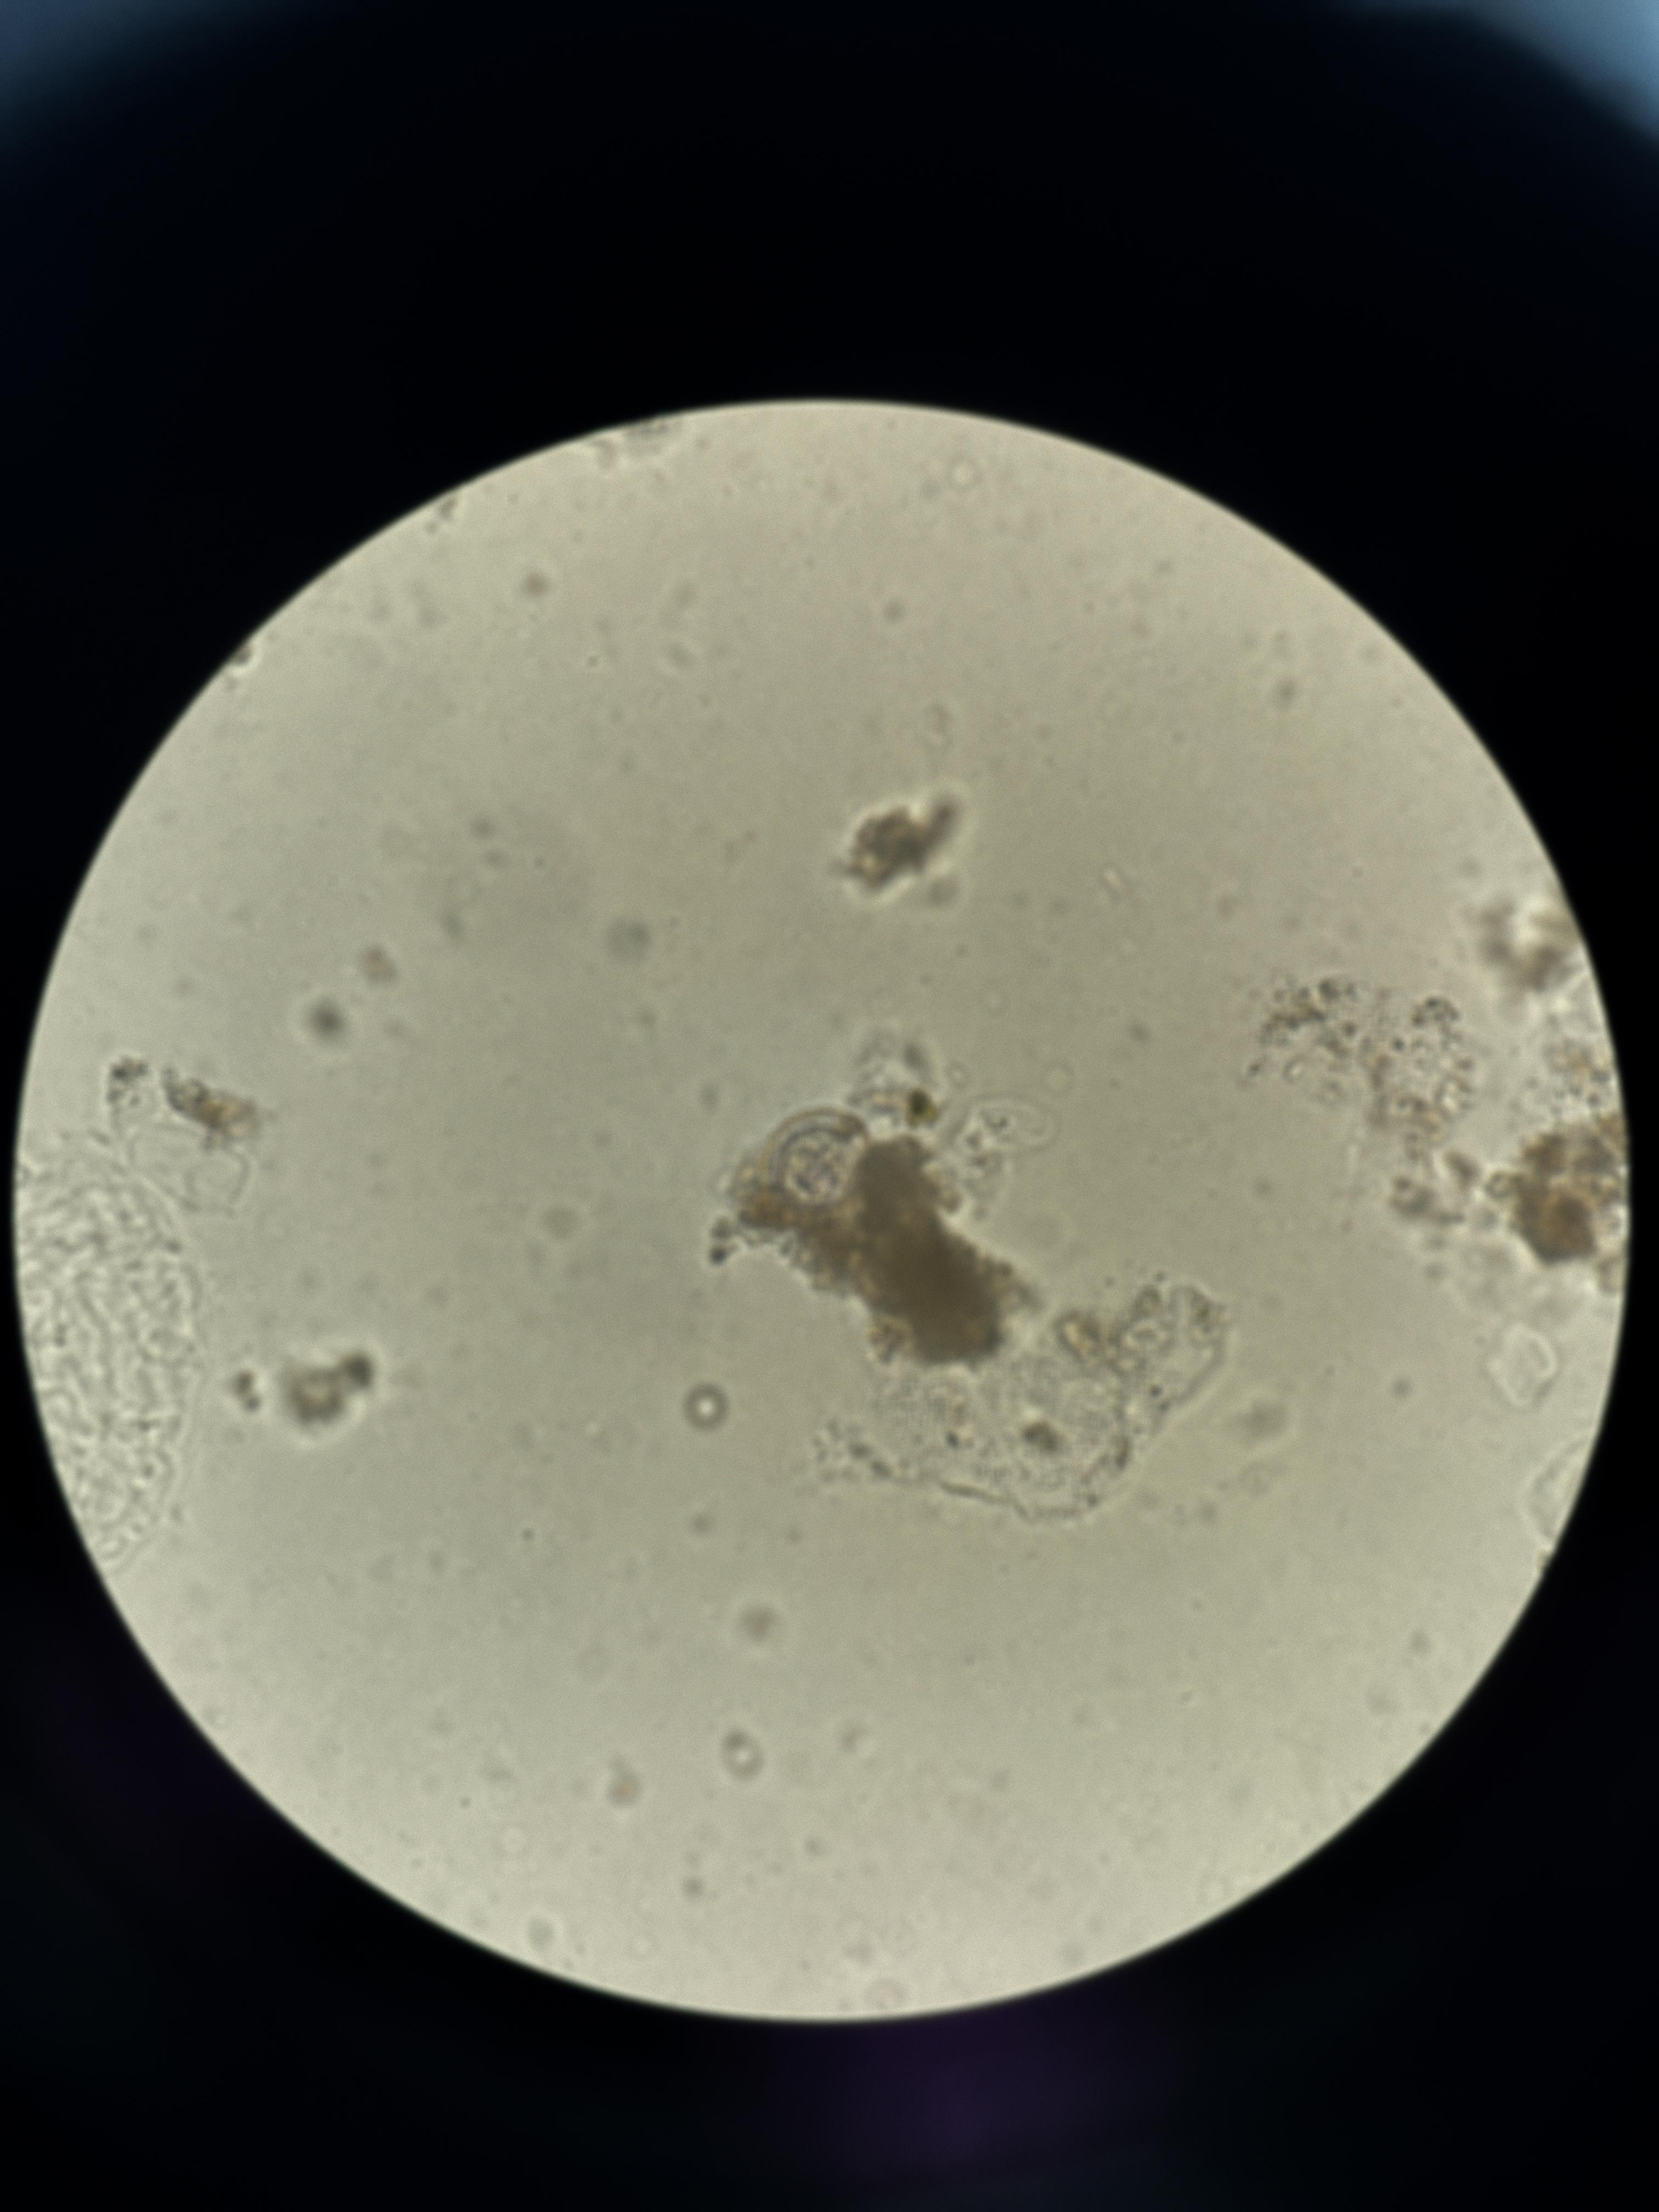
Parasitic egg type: Hymenolepis nana